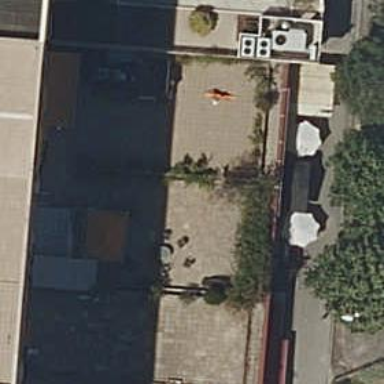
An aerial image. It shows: Part of building.